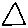
Label: triangle